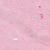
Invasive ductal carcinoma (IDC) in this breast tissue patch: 0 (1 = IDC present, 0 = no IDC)